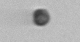
Label: nanoplankton_mix